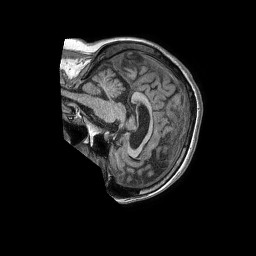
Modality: T1w
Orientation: sagittal
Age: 76
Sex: female
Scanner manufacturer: philips
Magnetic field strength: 1.5 T
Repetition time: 0.007706 s
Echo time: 0.003587 s